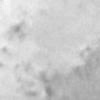
Label: no_change